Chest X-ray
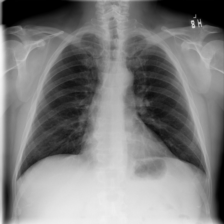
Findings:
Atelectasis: negative
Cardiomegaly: negative
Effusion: negative
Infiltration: negative
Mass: negative
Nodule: negative
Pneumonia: negative
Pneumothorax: negative
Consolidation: negative
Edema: negative
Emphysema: negative
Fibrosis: negative
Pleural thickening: negative
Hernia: negative